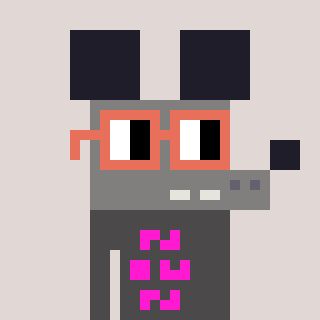
a pixel art character with square orange glasses, a mouse-shaped head and a grayscale-colored body on a warm background